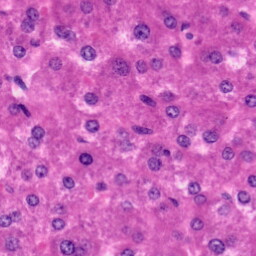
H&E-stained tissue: Liver